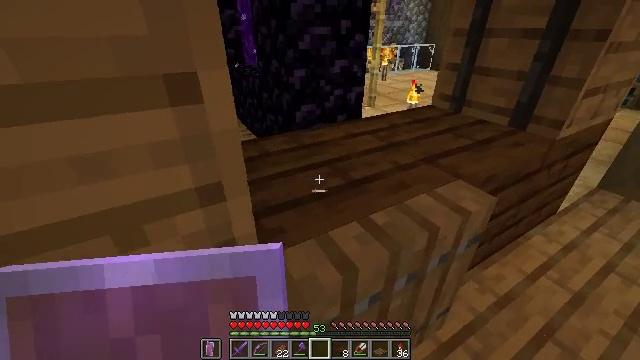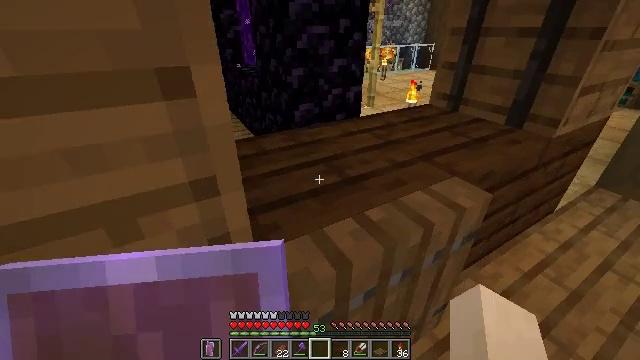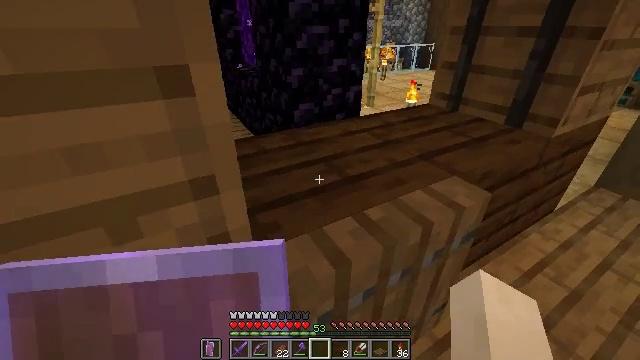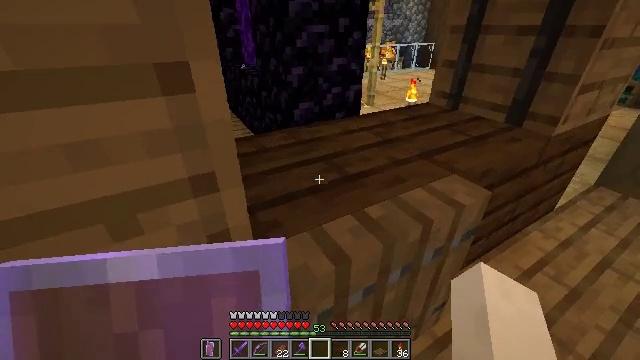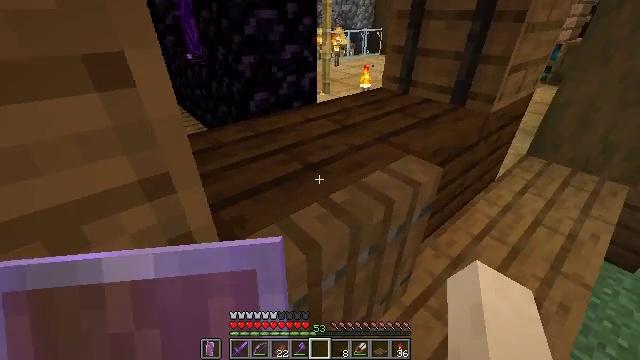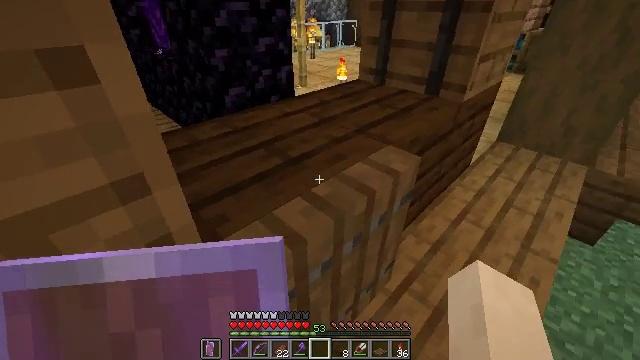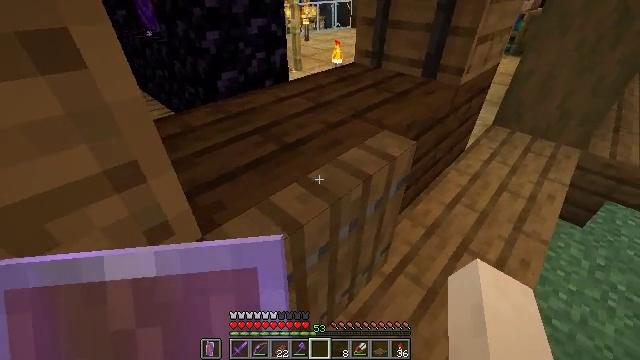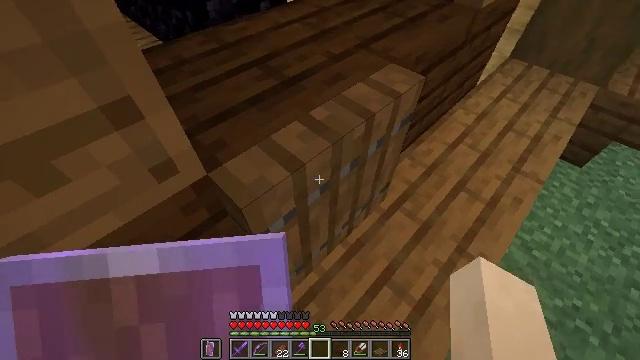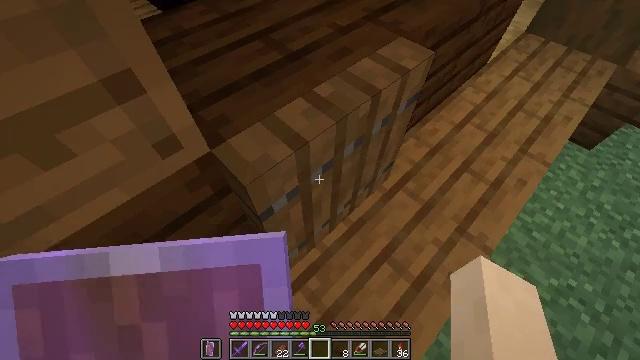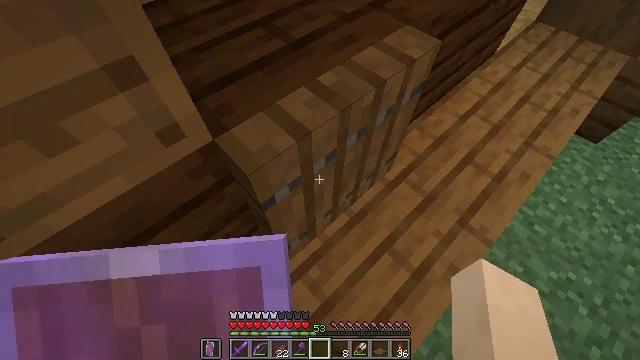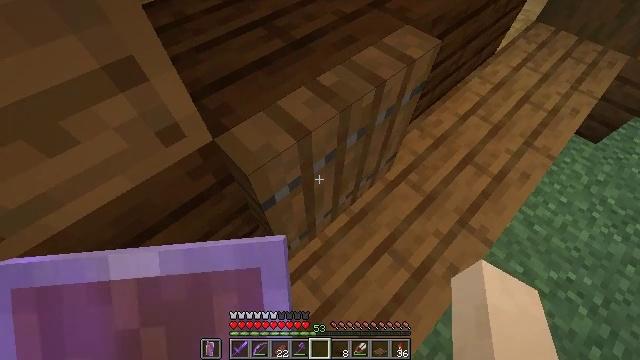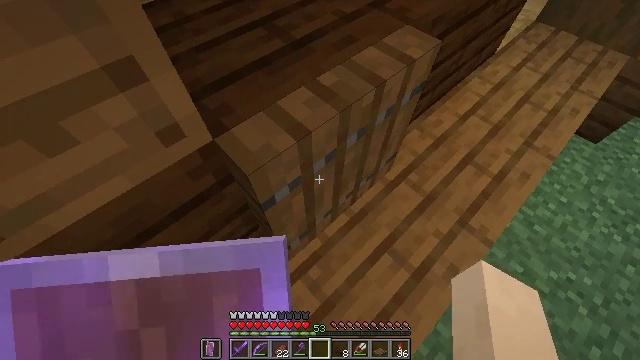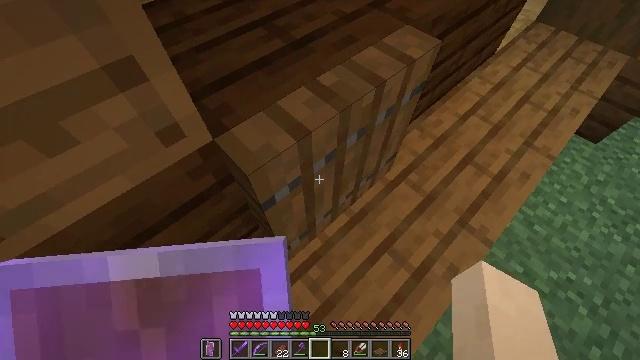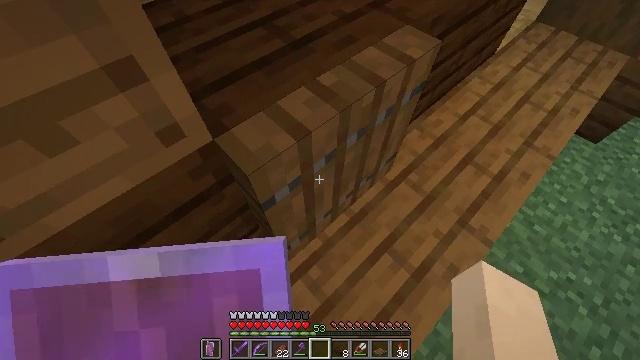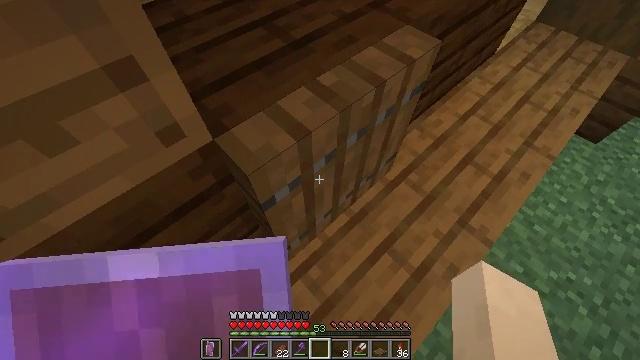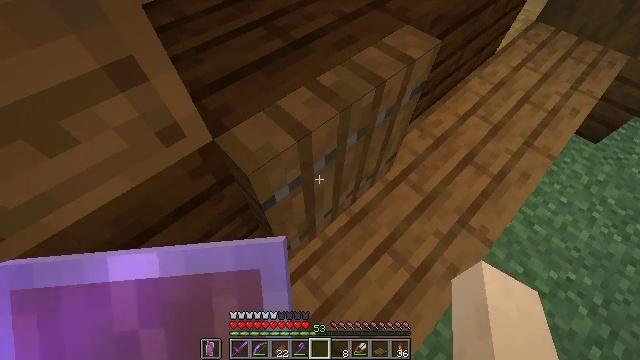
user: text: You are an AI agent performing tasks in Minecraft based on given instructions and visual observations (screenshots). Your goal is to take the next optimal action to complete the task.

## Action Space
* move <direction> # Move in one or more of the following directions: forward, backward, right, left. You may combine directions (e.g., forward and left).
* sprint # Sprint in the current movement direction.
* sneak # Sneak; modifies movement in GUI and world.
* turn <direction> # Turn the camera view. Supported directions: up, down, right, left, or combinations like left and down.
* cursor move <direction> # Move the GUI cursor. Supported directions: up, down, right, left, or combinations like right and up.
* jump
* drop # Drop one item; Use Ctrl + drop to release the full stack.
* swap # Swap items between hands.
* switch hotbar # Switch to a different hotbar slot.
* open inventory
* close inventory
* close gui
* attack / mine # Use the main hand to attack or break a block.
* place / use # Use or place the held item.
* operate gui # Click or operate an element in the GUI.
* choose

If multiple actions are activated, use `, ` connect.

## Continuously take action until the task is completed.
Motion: motion action
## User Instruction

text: Collect the spruce trapdoor from its position.
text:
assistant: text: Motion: no_op
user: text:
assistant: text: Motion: no_op
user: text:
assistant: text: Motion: no_op
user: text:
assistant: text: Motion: turn right and down
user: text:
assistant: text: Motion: turn right and down
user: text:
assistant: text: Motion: turn right and down
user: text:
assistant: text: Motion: turn down
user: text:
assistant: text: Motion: turn left and down
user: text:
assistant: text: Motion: turn down
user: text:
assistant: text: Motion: no_op
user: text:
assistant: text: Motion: no_op
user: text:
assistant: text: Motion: no_op
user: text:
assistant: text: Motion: no_op
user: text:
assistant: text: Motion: no_op
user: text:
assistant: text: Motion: no_op
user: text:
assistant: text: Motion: no_op
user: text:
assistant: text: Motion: no_op
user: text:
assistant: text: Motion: no_op
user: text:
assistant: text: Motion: no_op
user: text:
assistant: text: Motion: no_op
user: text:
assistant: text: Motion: no_op
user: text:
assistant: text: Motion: attack / mine
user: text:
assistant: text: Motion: attack / mine
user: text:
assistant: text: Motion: attack / mine
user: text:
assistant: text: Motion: attack / mine
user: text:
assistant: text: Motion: attack / mine
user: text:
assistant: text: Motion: attack / mine
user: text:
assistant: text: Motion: no_op
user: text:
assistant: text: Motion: no_op
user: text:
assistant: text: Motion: no_op